Question: I have something similar to the following situation:

The problem is when I added a link from one object to another then I added it once. So if 2 objects are linked then one has 'directReports == 1', managers = 0 and another 'directReports == 0', 'managers == 1'.
And if I want to get all the linked objects then I can't write a predicate as '(directReports.count > 0) OR (managers.count > 0)' (it is forbidden). So I should write it as '(ANY directReports != nil) OR (ANY managers != nil)'.
So are there better ways to solve this issue. For example I saw that it is possible to create a category over entity but can I use it in a predicate?
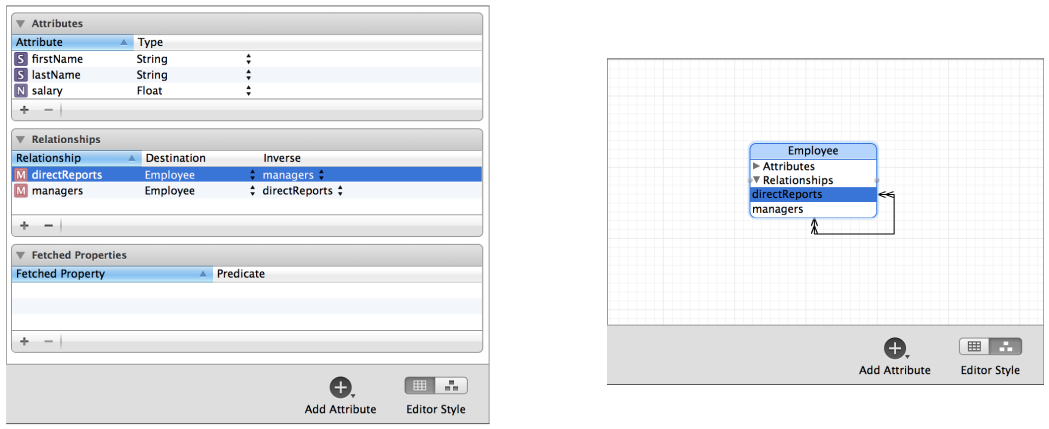
Answer: Both predicates
'''
(directReports.@count > 0) OR (managers.@count > 0)
'''
(note that it is , not ) and
'''
(ANY directReports != nil) OR (ANY managers != nil)
'''
should work to fetch all employees that are linked to any other employee
(via one of the two relationships).
A category method does not help, because a predicate for a (SQLite based) Core Data
fetch request can only use persistent attributes, but not transient attributes or
Objective-C methods.